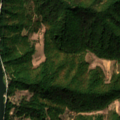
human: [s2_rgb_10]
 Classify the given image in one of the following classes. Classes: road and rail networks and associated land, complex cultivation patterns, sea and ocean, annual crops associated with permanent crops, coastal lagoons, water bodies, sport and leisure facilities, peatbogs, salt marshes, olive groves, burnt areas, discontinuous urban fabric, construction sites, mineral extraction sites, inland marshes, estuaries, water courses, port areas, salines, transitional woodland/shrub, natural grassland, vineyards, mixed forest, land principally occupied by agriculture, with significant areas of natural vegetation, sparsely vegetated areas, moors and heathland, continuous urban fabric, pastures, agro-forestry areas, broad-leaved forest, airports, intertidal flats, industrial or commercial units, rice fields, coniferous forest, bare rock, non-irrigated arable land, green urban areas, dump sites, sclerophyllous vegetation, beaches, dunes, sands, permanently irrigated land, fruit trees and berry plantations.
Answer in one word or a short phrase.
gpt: land principally occupied by agriculture, with significant areas of natural vegetation, broad-leaved forest, water courses